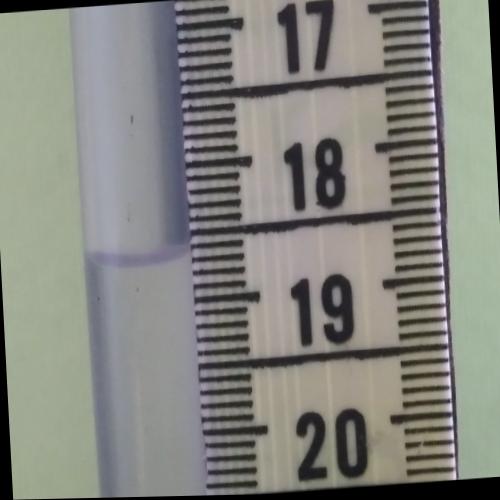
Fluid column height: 18.7 cm